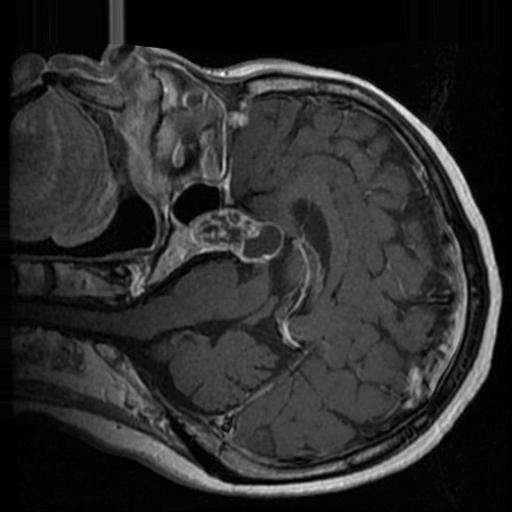
Label: brain_tumor